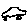
Label: car